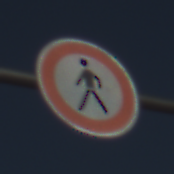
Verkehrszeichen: VerbotFussgaenger
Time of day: MorningAfternoon
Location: Outdoor (Nature)
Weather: Clear
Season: NotSpecified
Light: Natural